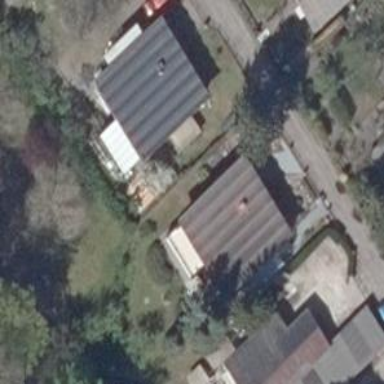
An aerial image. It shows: Residential house.